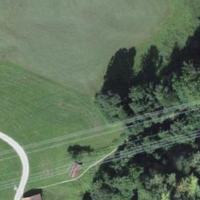
EUNIS habitat code: 43
Species observed at this site:
Filipendula ulmaria